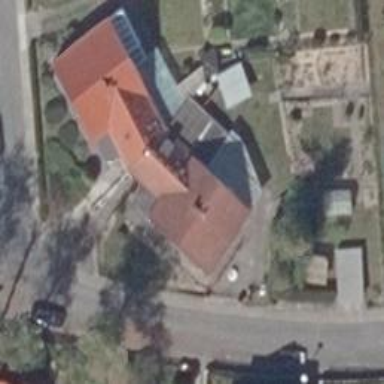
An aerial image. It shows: Semi-detached house with gabled roof.